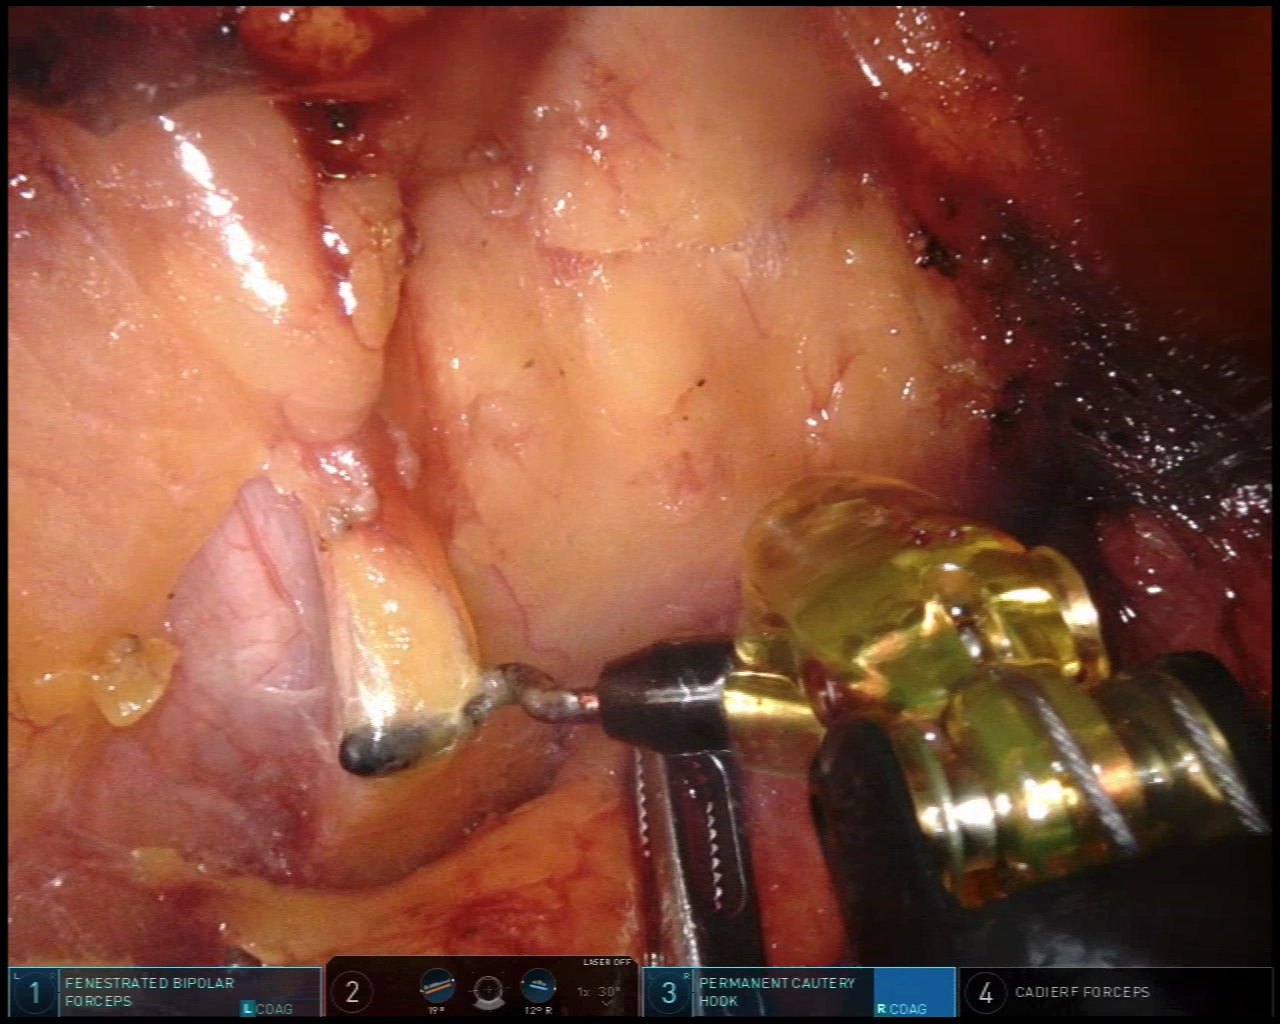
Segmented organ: stomach
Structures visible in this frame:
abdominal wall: no
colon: no
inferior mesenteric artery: no
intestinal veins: no
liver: no
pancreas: no
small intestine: no
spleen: no
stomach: yes
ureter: no
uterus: no
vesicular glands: no